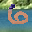
Label: 6